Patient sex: M
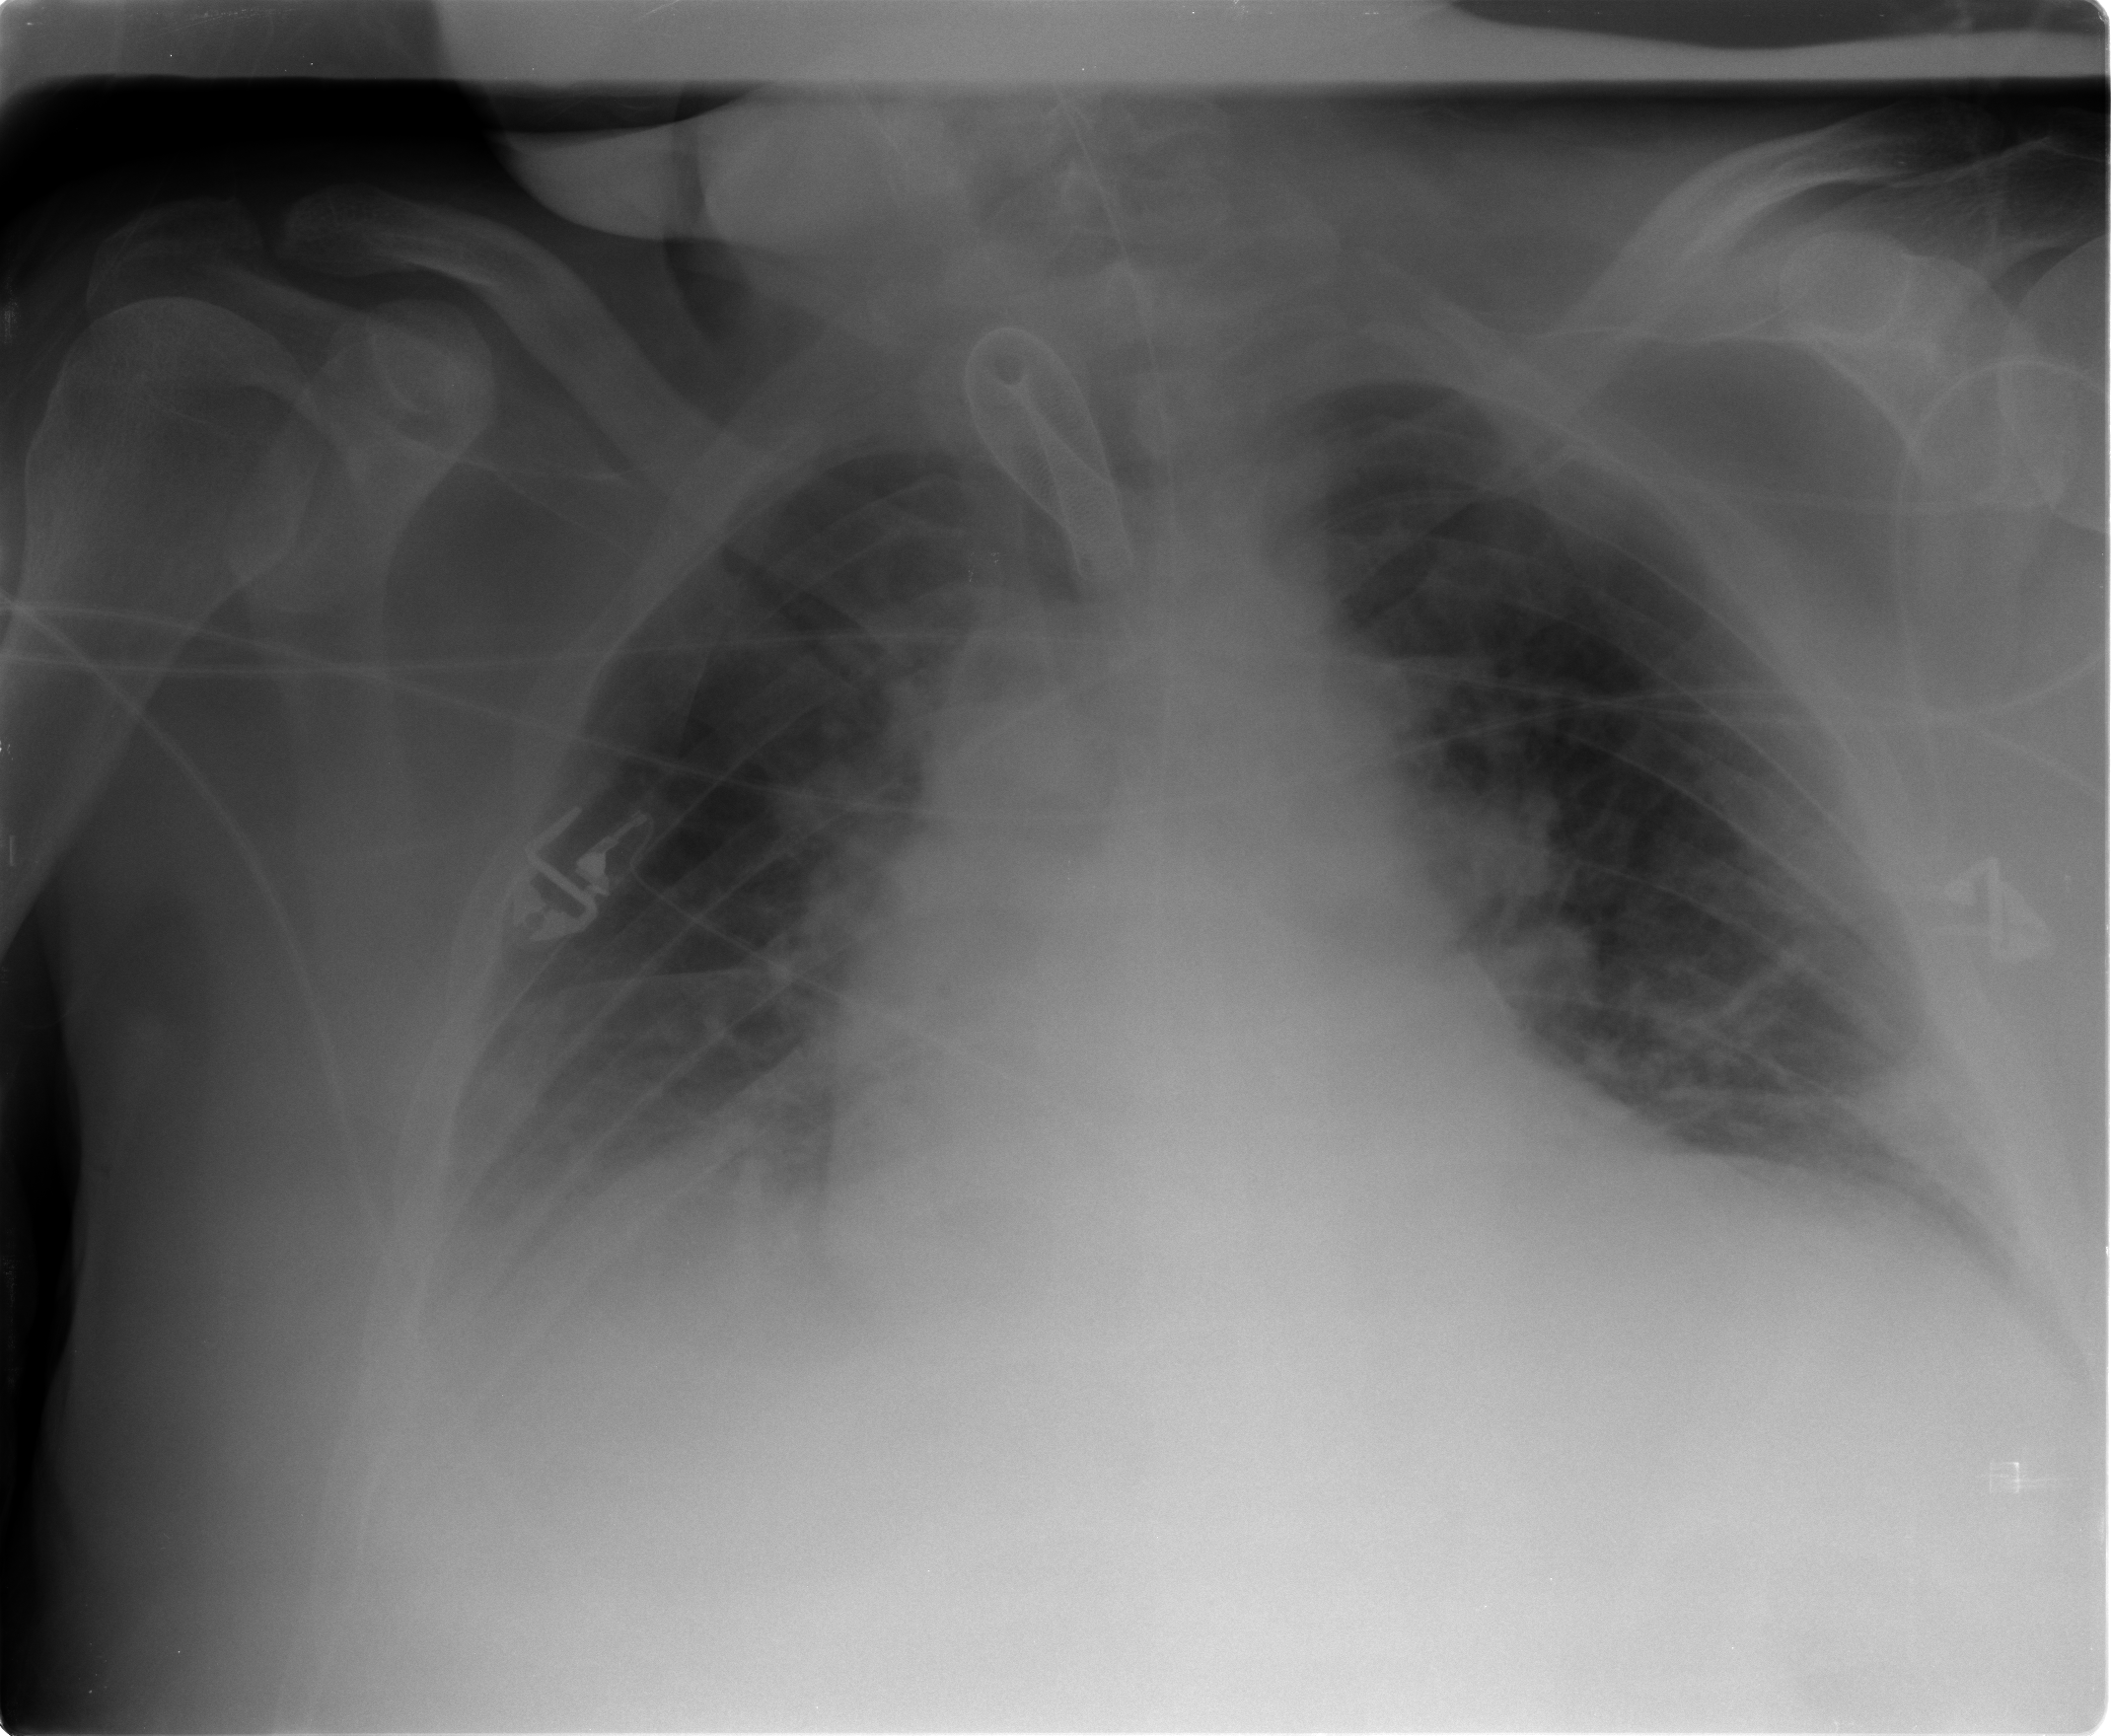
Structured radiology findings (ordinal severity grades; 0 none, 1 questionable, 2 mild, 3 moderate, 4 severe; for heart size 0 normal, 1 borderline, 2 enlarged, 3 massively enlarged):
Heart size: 2
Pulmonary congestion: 2
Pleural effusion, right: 2
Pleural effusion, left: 1
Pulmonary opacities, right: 2
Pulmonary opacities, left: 1
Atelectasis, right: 3
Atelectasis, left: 3